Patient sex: M
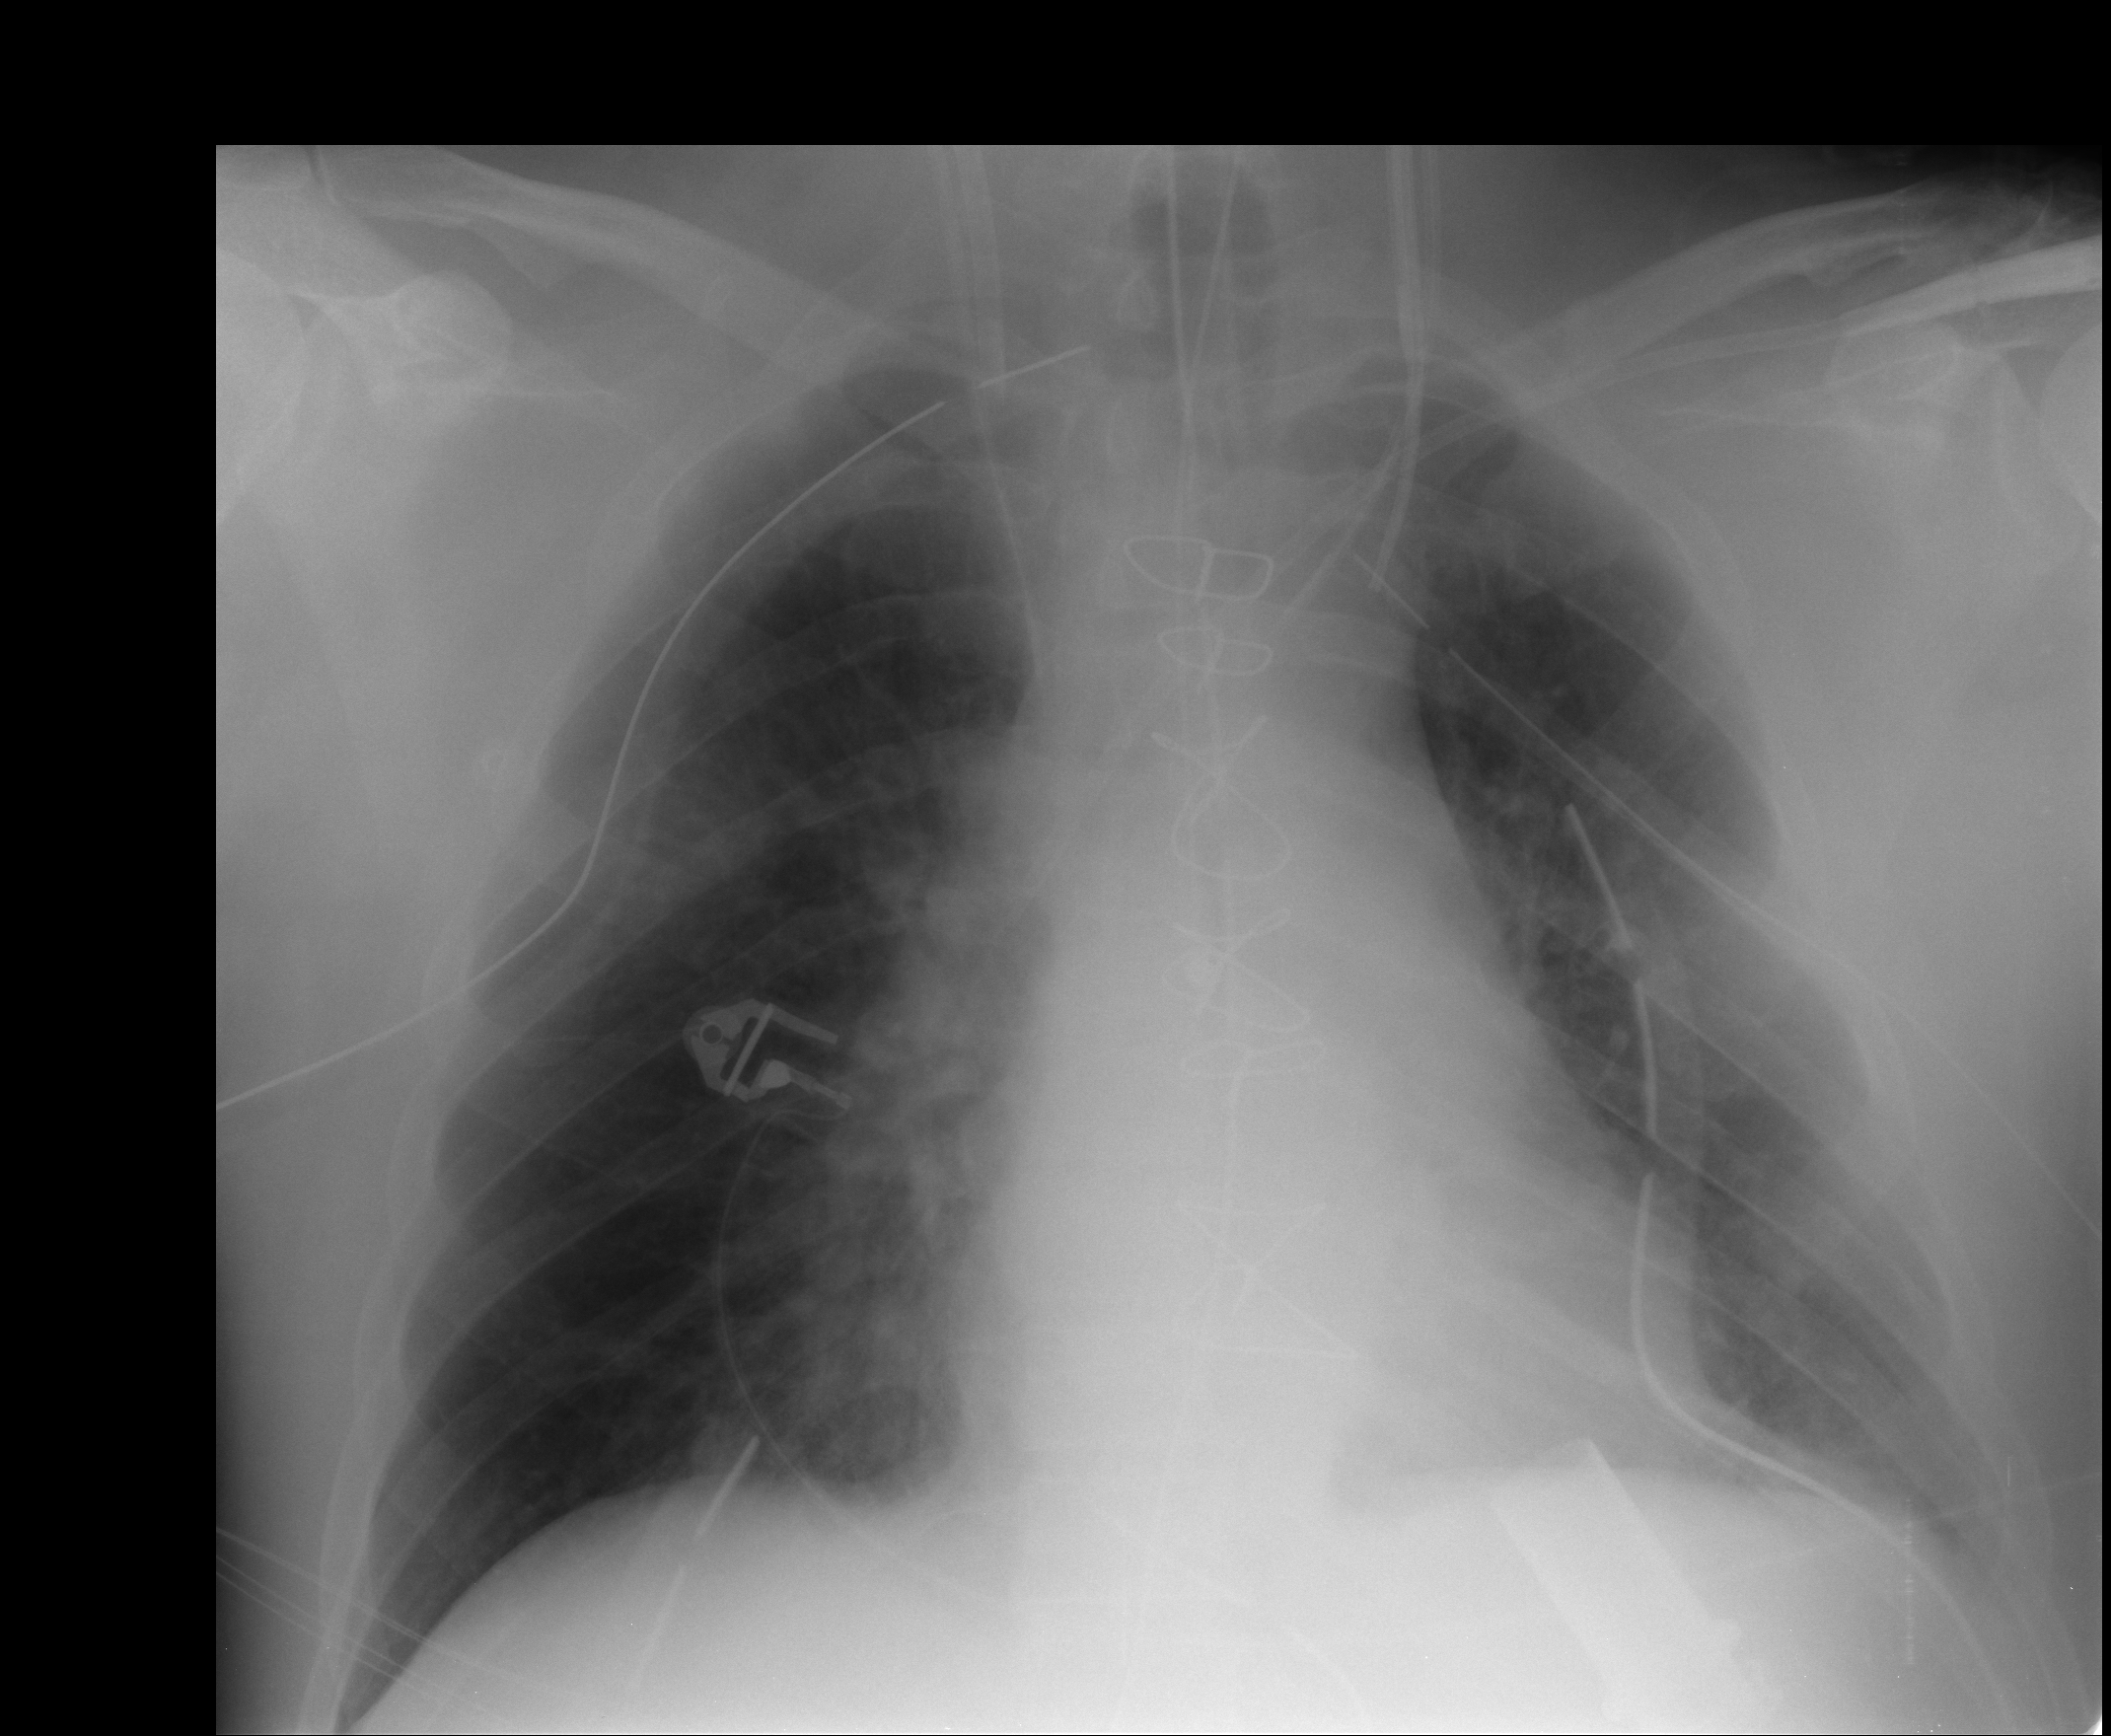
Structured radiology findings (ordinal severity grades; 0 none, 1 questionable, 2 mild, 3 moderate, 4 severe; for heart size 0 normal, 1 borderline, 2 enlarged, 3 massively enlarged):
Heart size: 0
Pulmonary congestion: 2
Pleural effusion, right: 0
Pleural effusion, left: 1
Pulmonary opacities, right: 0
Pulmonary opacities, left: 0
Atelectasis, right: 1
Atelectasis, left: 2